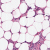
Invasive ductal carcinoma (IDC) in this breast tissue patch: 1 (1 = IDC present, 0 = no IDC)